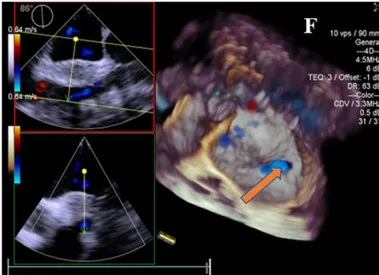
2D-TEE and 4D-TEE images revealed lipomatous hypertrophy of the atrial septum with atrial septal defect. (F) Color Doppler ultrasound of RT4D-TEE showing blood flow of the ASD from the left to the right atrium (arrow). LA, left atrium; RA, right atrium.
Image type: radiology (ultrasound)